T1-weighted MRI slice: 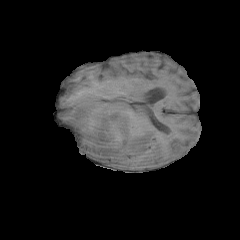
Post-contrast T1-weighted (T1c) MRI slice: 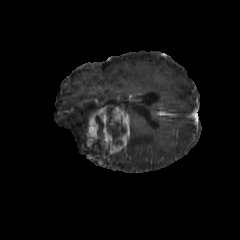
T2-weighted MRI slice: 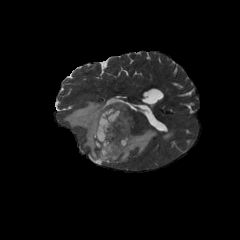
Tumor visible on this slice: yes